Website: walmart
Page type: payment
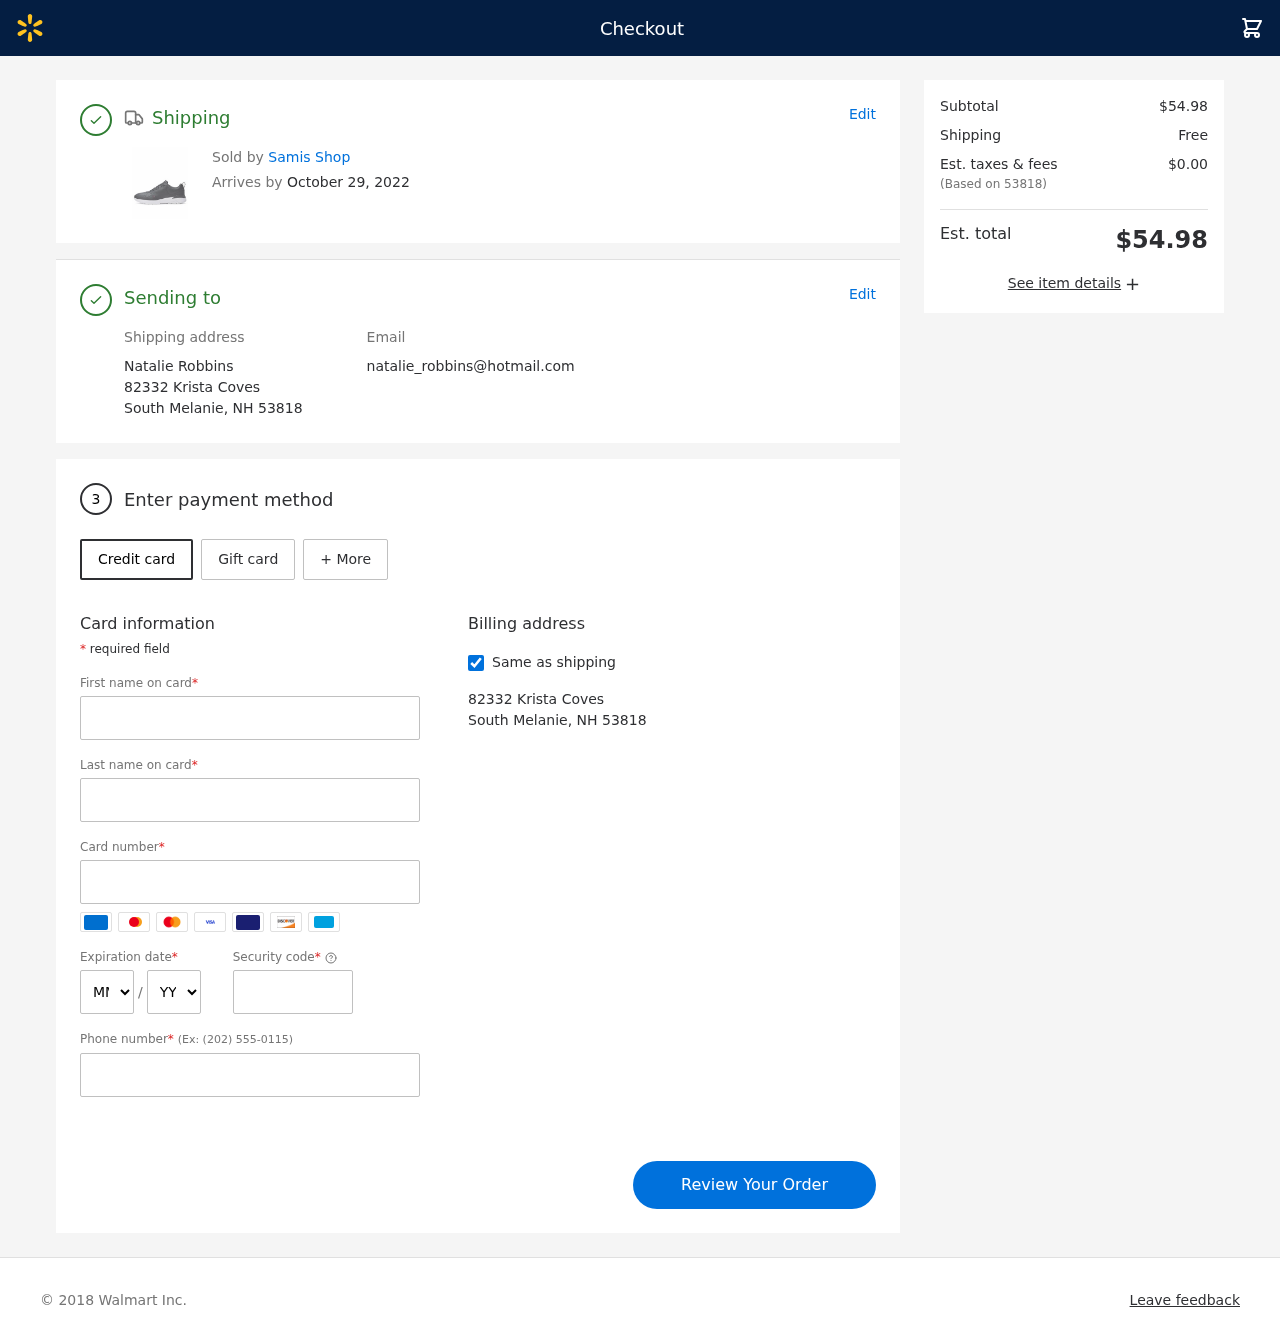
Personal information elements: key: PII_CARD_CVV
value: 980
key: PII_CARD_EXPIRY_MONTH
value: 06
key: PII_CARD_EXPIRY_YEAR
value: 27
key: PII_CARD_NUMBER
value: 4545 5108 7376 1003
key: PII_CITY_STATE_ZIP
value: South Melanie, NH 53818
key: PII_EMAIL
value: natalie_robbins@hotmail.com
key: PII_FIRSTNAME
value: Natalie
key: PII_FULLNAME
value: Natalie Robbins
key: PII_LASTNAME
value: Robbins
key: PII_PHONE
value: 2008743310
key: PII_POSTCODE
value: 53818
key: PII_STREET
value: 82332 Krista Coves
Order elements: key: ORDER_DELIVERY_DATE
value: October 29, 2022
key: ORDER_SUBTOTAL
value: $54.98
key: ORDER_SHIPPING_COST
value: Free
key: ORDER_TAX
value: $0.00
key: ORDER_TOTAL
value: $54.98